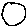
Label: circle